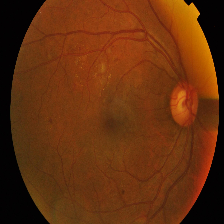
Diabetic retinopathy grade: Proliferative DR